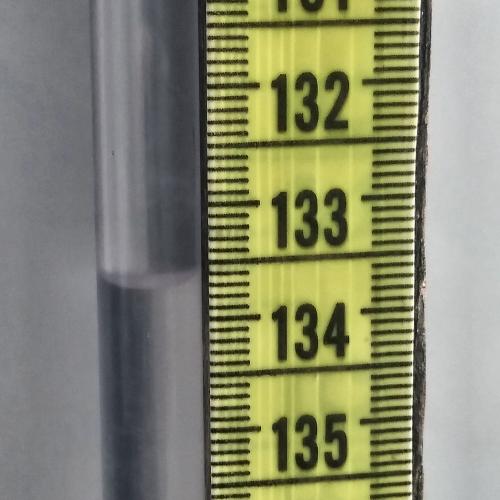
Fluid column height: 133.7 cm